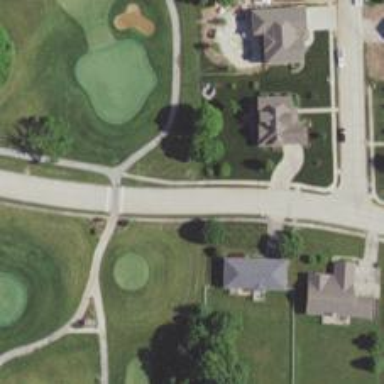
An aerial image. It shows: Path for both roads and golfers.